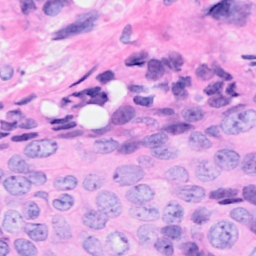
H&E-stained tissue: Breast